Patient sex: M
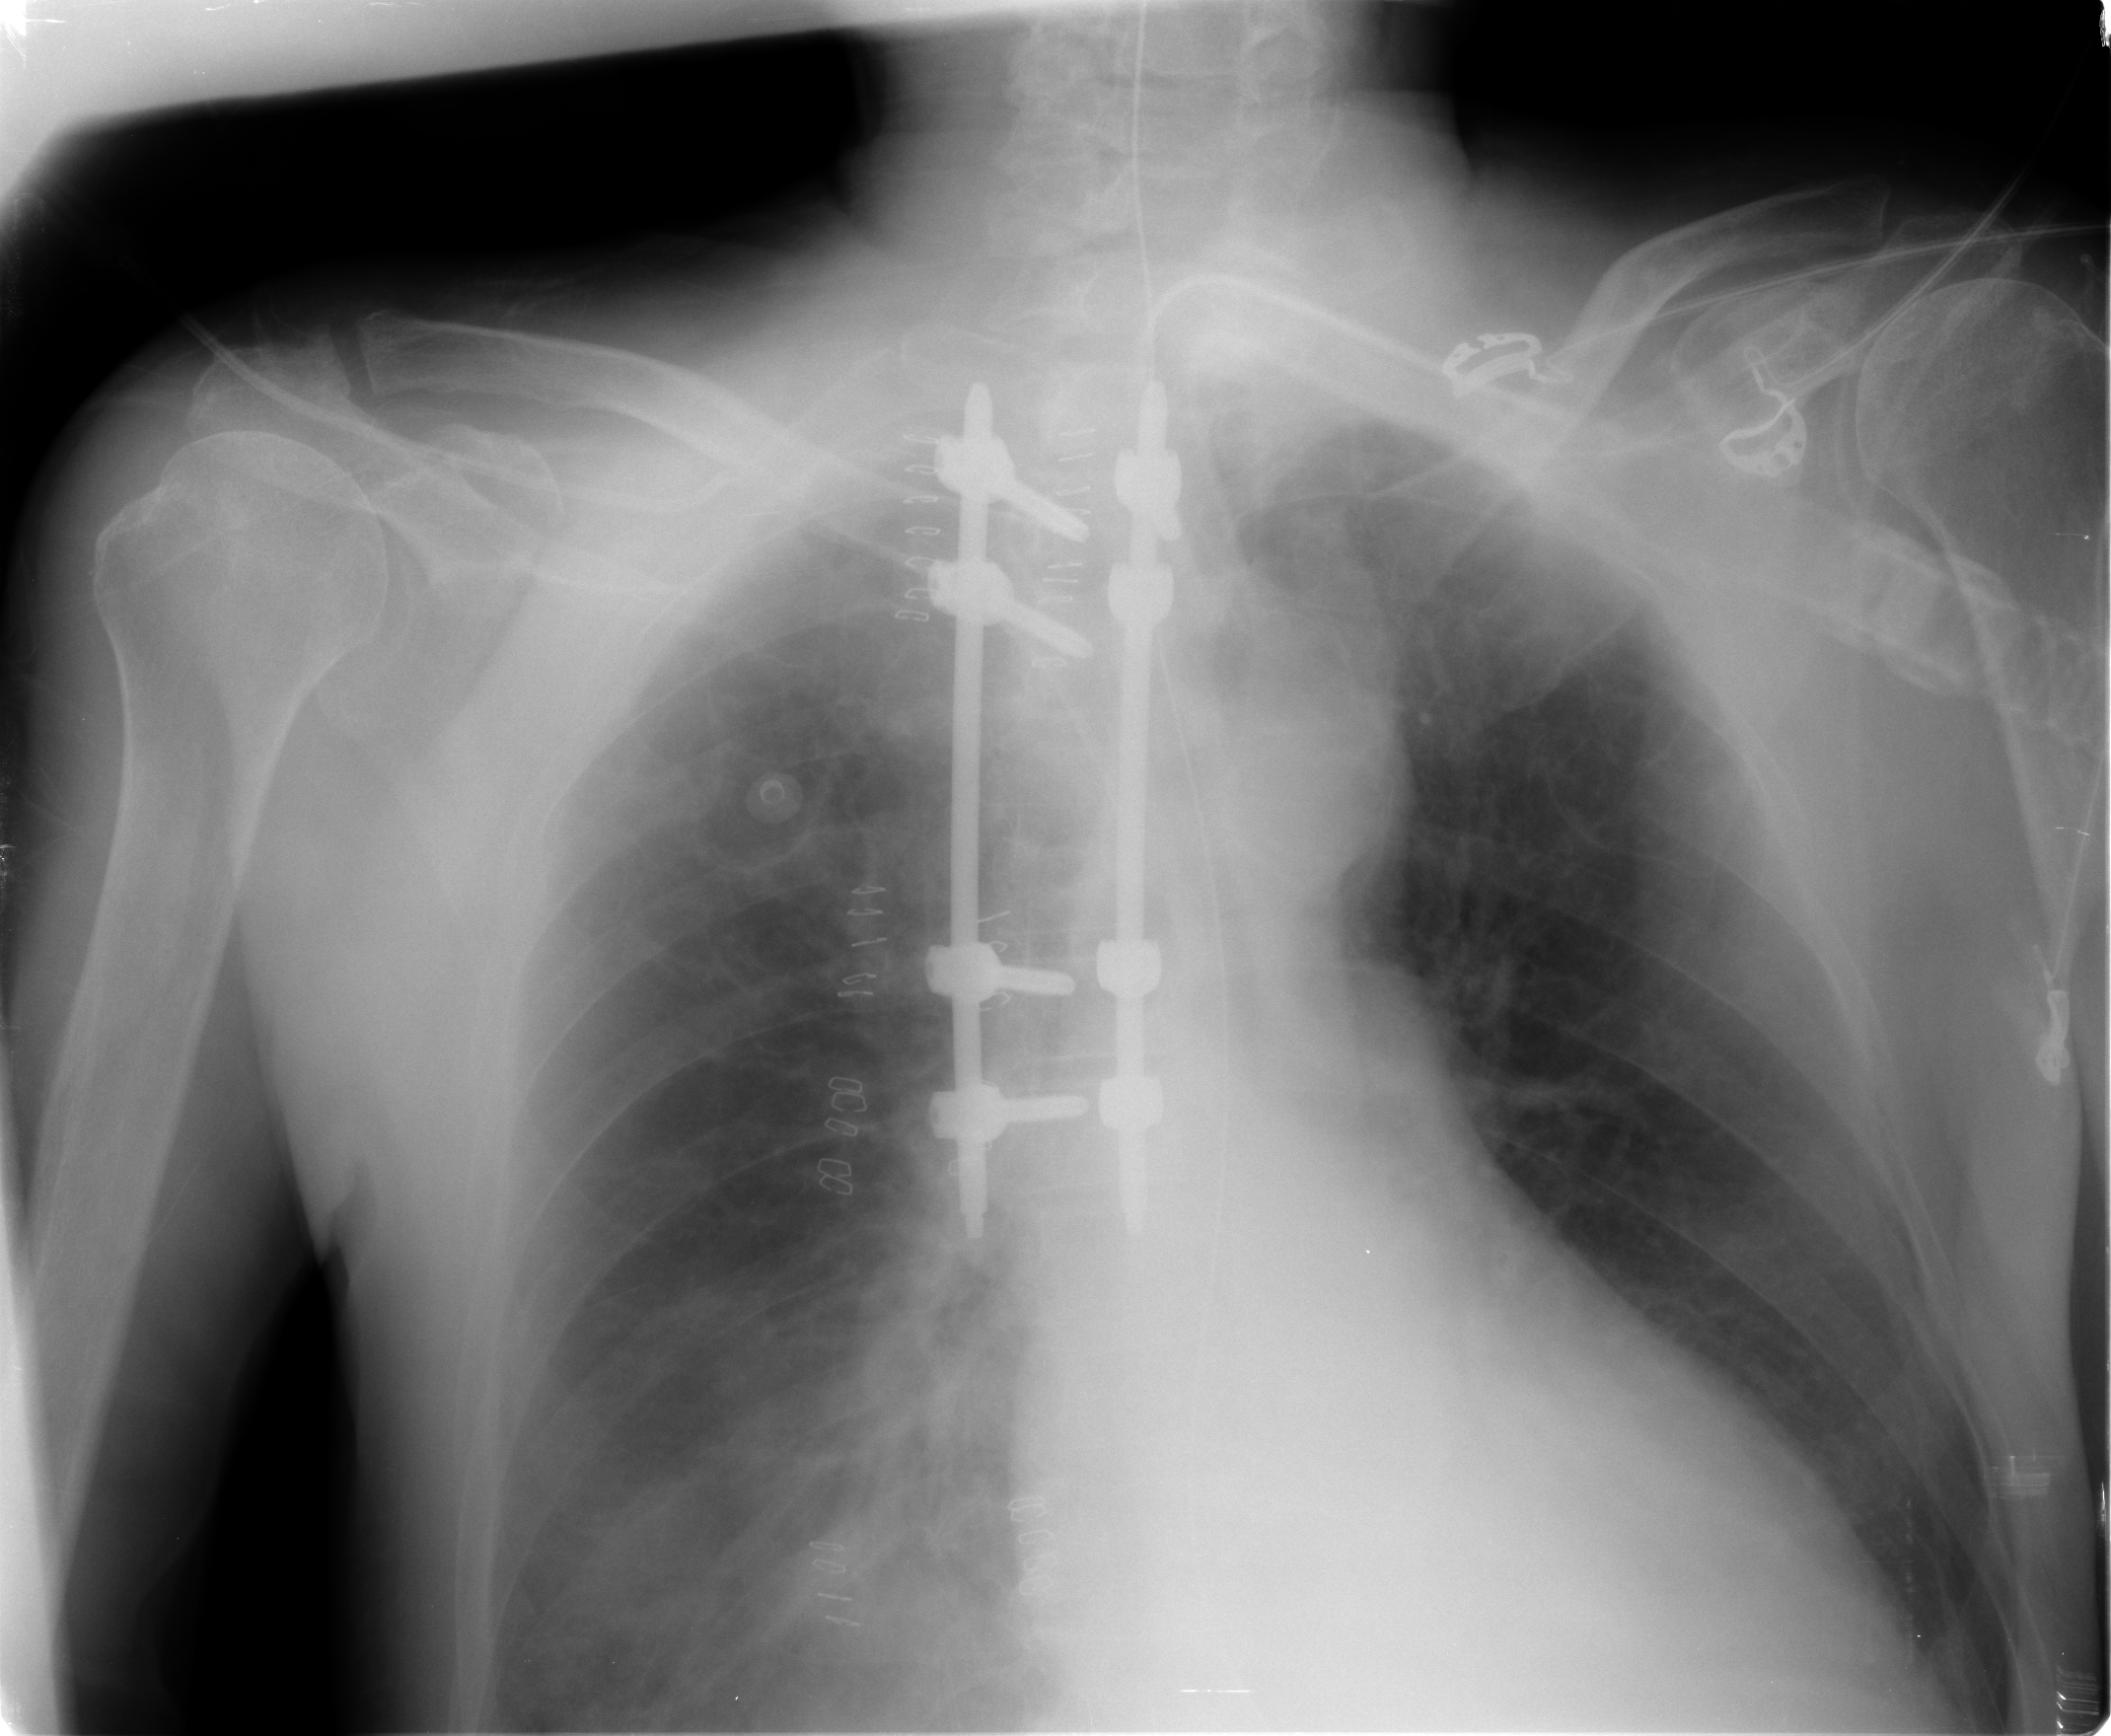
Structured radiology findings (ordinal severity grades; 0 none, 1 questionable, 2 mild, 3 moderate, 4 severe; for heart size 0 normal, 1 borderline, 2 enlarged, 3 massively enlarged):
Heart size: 2
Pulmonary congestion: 2
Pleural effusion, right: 0
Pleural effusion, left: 0
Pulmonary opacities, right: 2
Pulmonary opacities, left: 2
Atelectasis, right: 2
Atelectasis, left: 0